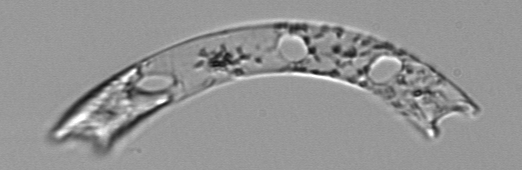
Label: Eucampia